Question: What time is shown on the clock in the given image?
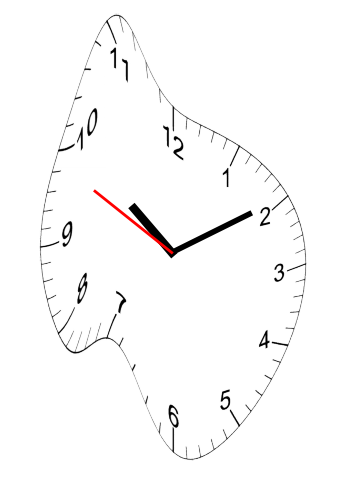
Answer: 10:09:49